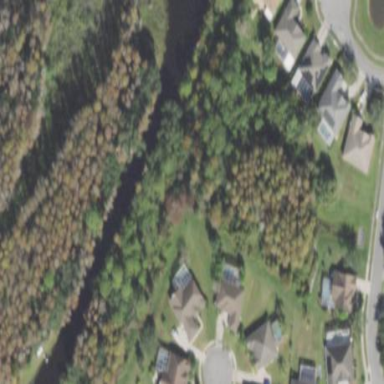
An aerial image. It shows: Mixed leaf woodland.